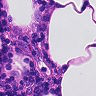
Metastatic tissue present: no